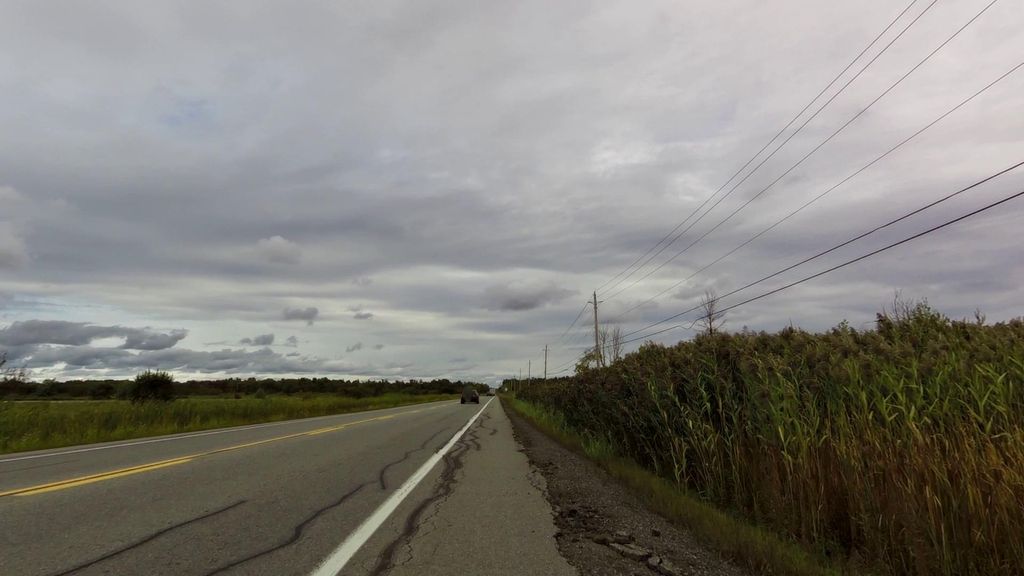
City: ottawa-gatineau